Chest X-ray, AP view. Patient: 77 years old, sex M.
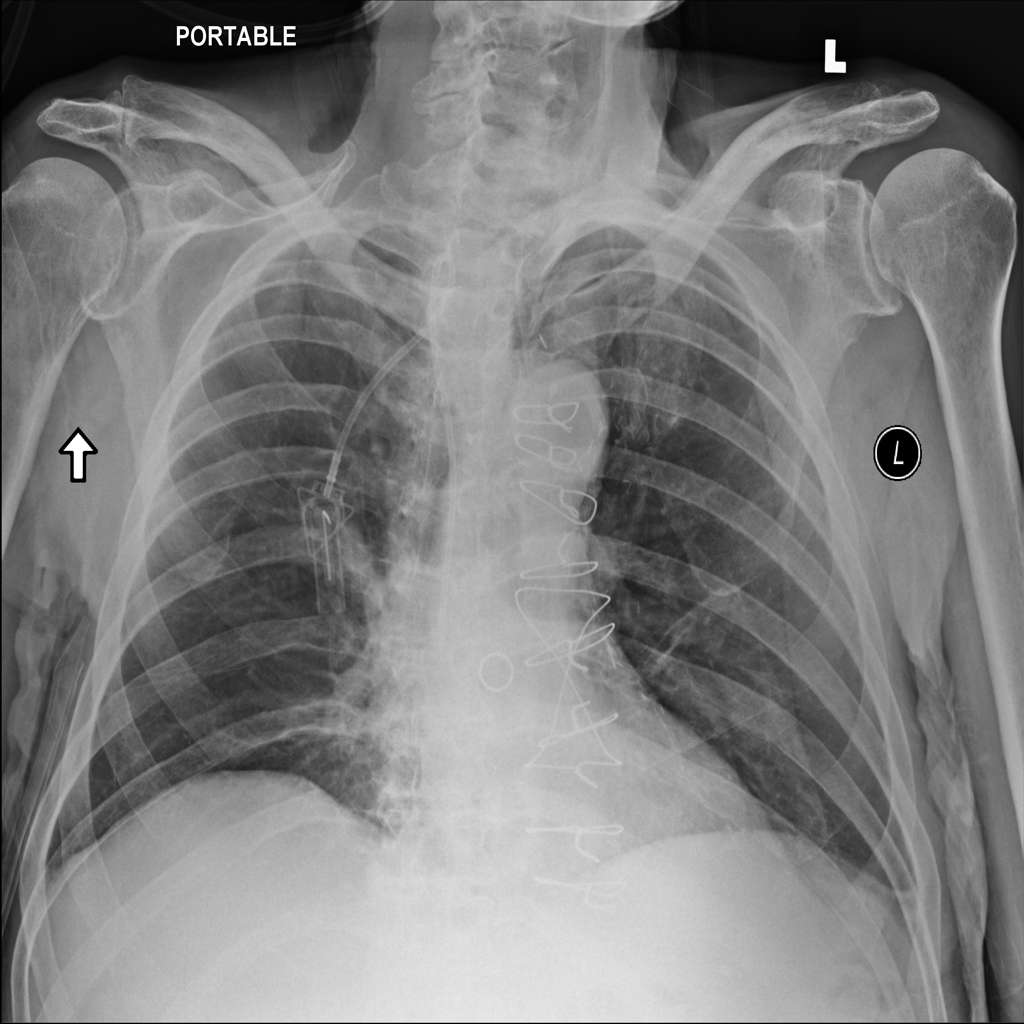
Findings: No Finding